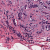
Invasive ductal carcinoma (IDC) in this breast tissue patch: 1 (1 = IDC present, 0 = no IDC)